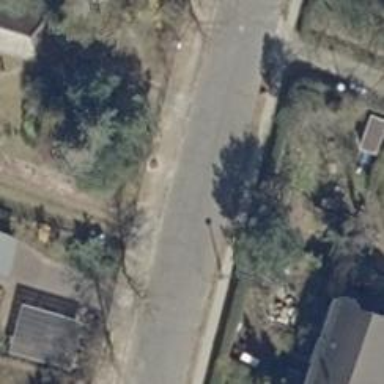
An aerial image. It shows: Driveway leading to service road.